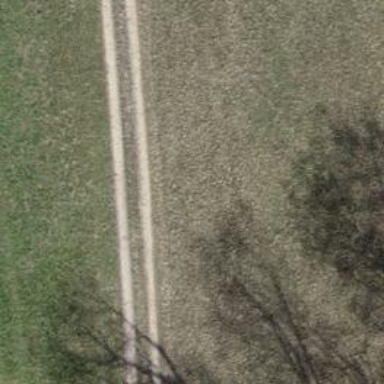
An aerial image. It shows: Track road with grade3 tracktype.